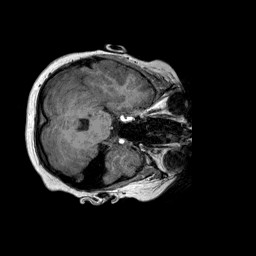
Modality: T1w
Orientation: coronal
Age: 11
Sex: male
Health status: ill